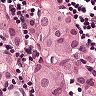
Metastatic tissue present: yes